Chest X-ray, AP view. Patient: 54 years old, sex M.
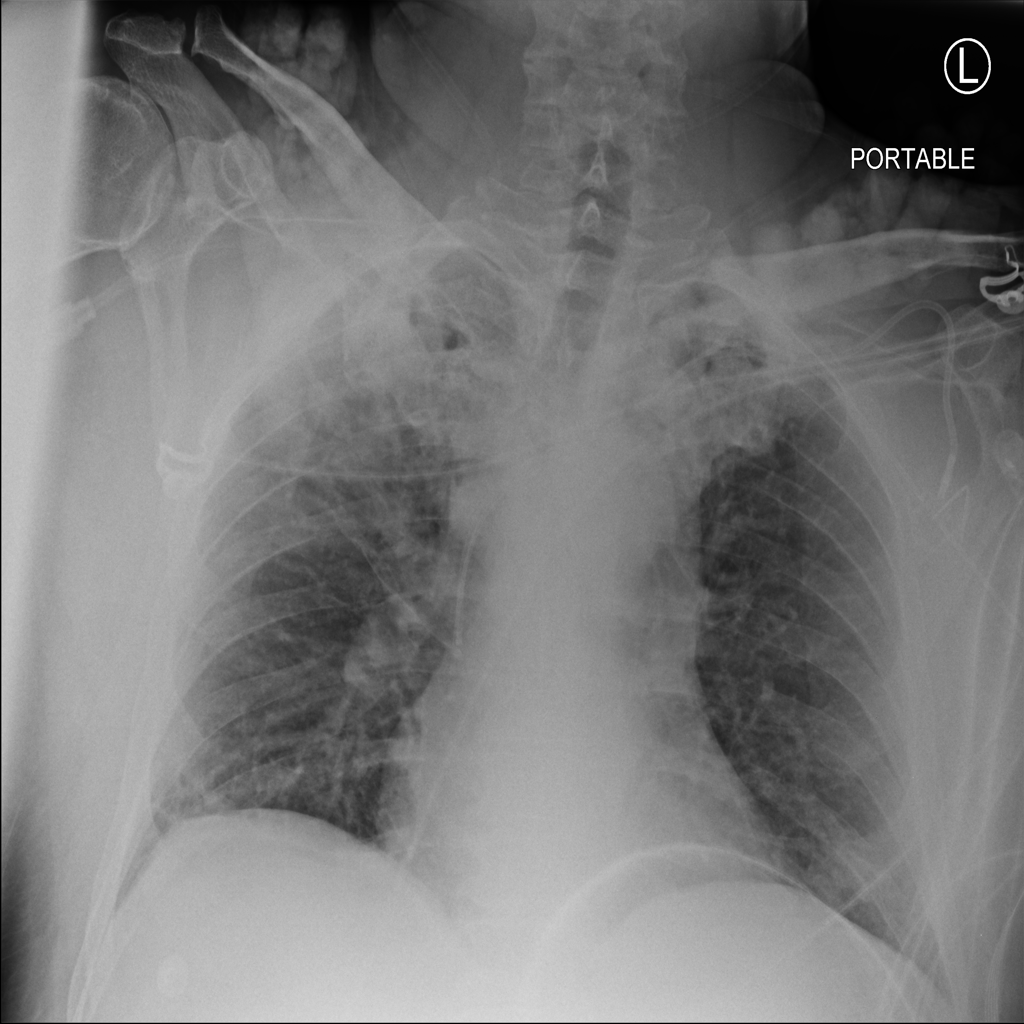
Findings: No Finding